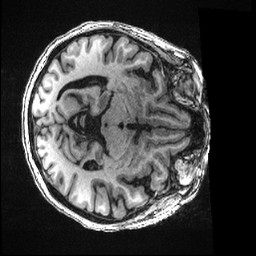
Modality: T1w
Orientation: axial
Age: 65
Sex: female
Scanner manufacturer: ge
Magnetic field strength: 3 T
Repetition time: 0.008096 s
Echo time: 0.003548 s